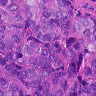
Metastatic tissue present: yes